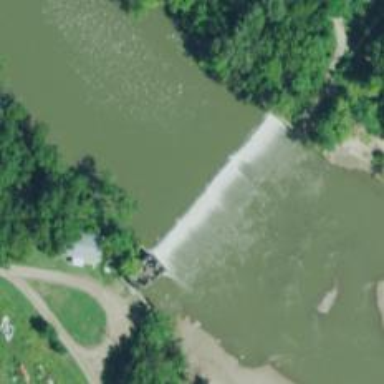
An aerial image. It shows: Weir along the waterway.